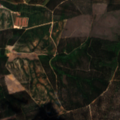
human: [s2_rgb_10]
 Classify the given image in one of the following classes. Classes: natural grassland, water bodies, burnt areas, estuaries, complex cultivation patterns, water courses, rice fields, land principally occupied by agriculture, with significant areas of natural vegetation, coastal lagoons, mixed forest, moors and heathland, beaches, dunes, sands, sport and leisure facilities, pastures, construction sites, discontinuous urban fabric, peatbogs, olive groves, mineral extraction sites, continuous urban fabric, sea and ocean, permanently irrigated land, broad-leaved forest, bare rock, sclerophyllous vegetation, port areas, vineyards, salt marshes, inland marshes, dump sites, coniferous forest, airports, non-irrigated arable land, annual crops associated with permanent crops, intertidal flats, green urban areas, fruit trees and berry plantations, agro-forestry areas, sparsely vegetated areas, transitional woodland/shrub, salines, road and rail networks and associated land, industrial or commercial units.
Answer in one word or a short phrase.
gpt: fruit trees and berry plantations, broad-leaved forest, transitional woodland/shrub